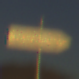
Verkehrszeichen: UmleitungswegweiserRechtsweisend
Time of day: SunriseSunset
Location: Outdoor (Nature)
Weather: Clear
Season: NotSpecified
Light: Natural